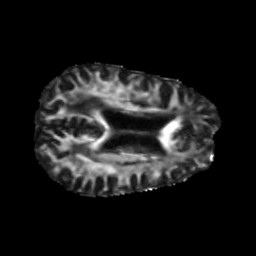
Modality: FA
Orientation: axial
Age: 56
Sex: male
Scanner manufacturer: siemens
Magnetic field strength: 3 T
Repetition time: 5.25 s
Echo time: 0.08 s